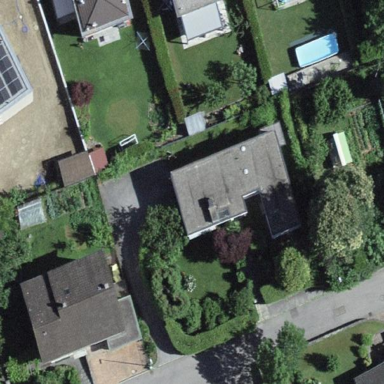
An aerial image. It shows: Simple house.